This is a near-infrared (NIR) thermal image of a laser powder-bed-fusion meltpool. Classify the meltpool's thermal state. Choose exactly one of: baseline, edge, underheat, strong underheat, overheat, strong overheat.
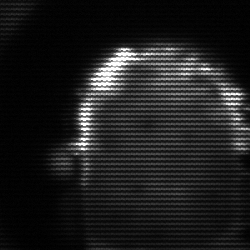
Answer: baseline